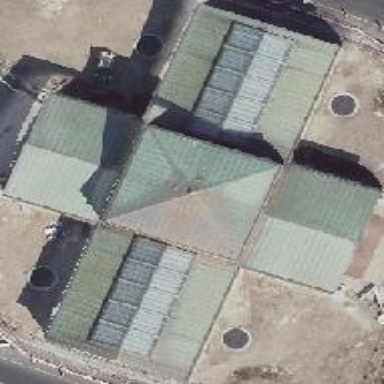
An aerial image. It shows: Train station building with pyramidal roof shape.